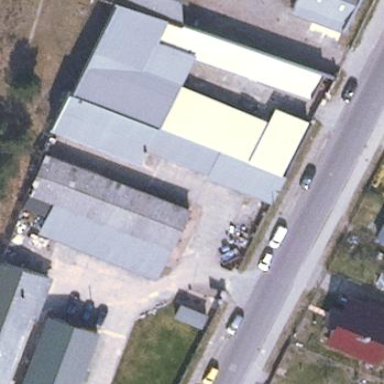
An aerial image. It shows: Industrial building.